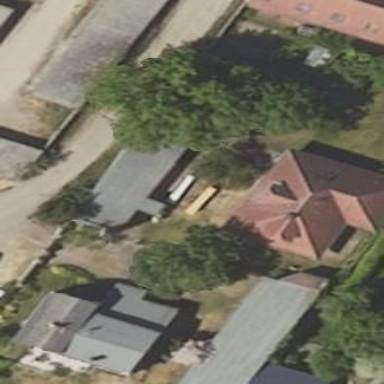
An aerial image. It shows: Simple house.